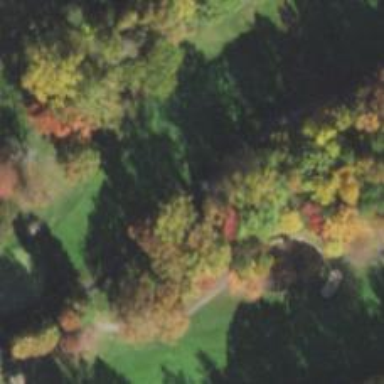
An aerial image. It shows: Service road used as golf cart path.